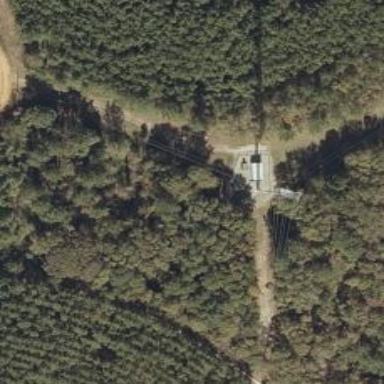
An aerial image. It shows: Communication mast tower.